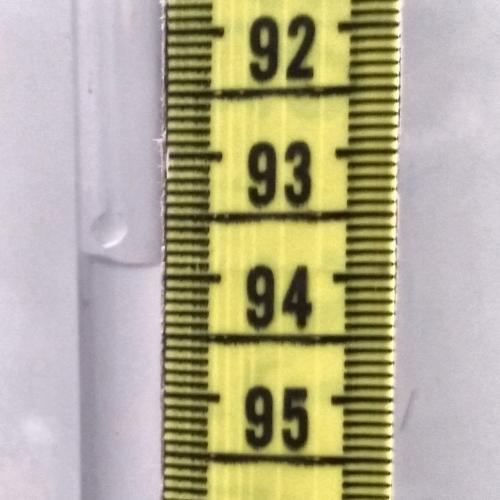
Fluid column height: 93.9 cm